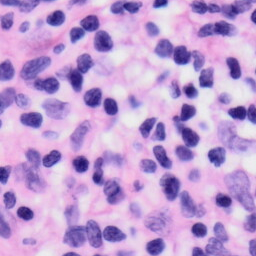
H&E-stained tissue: Skin